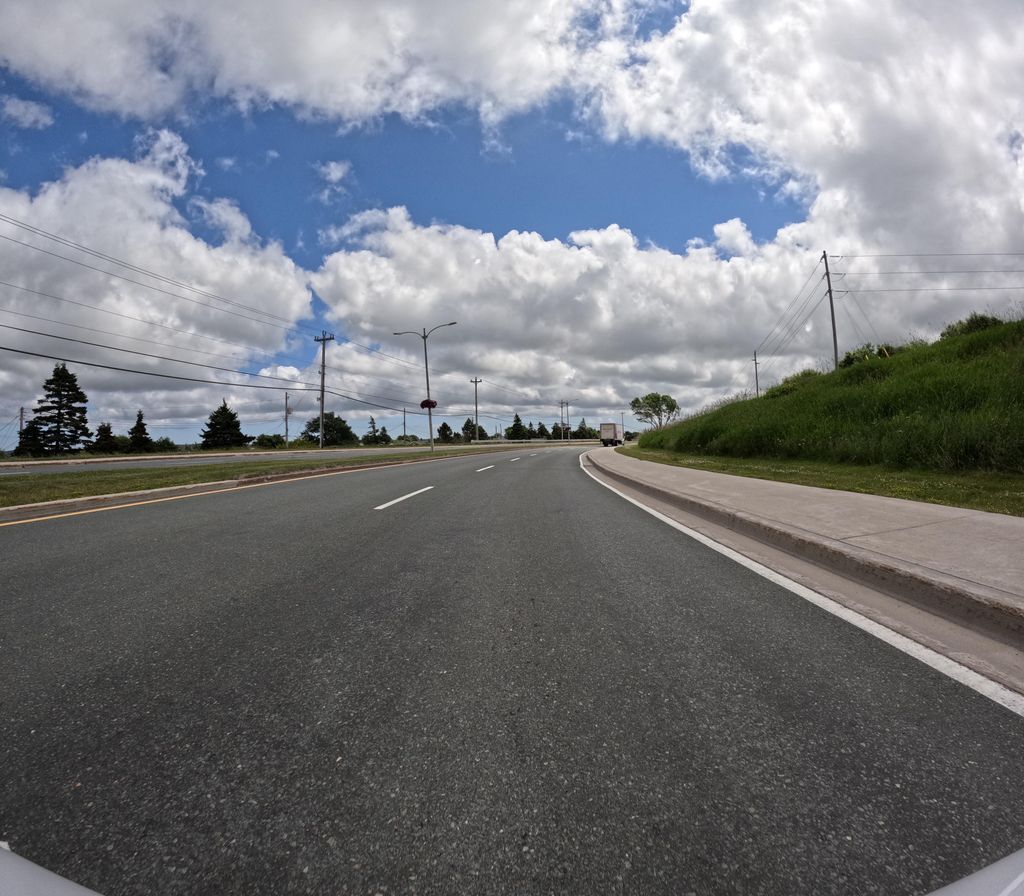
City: st_johns